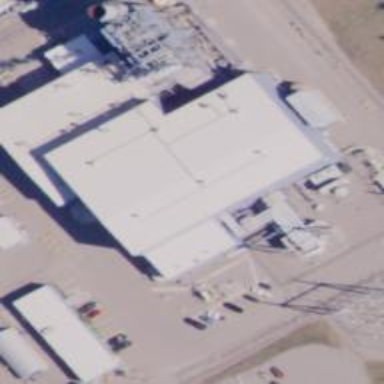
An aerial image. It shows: Gas turbine generator.